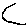
Label: moon